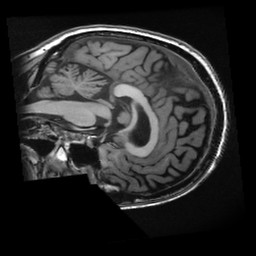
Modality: T1w
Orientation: sagittal
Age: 53
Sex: female
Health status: healthy
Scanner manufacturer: ge
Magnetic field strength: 3 T
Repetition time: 0.008304 s
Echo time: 0.003116 s